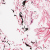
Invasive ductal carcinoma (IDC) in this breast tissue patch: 0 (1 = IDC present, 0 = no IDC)